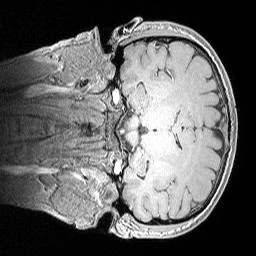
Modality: MP2RAGE
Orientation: coronal
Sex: male
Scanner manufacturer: siemens
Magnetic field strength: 3 T
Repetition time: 5 s
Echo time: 0.00292 s